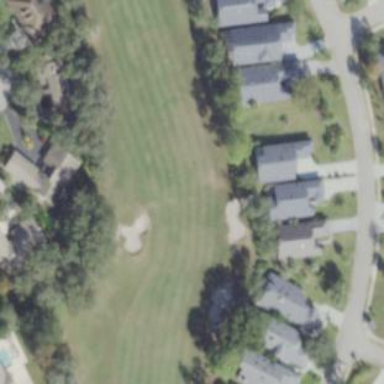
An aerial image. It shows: Grassy area designated as golf fairway.